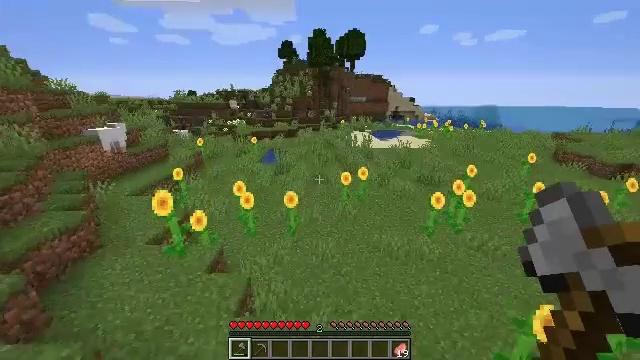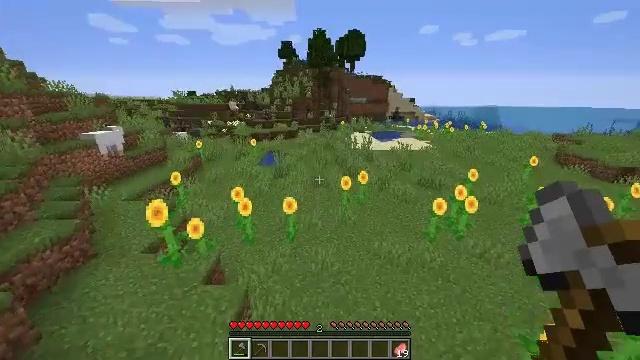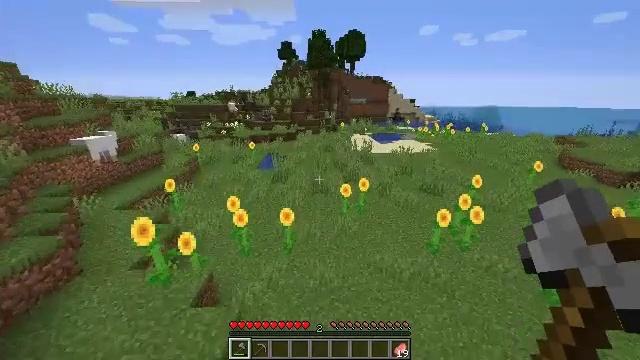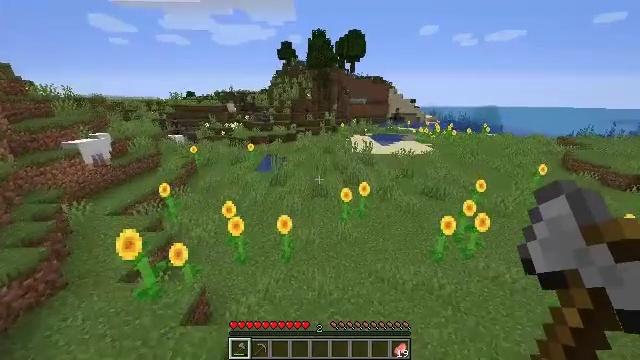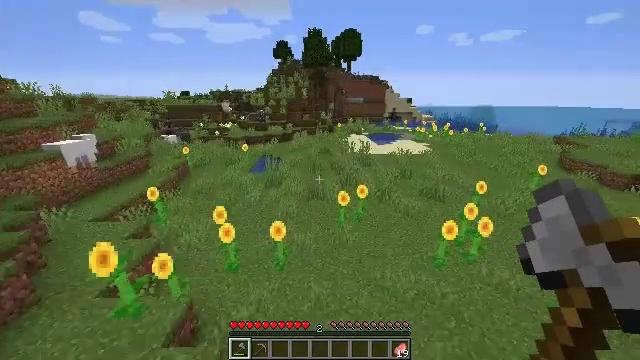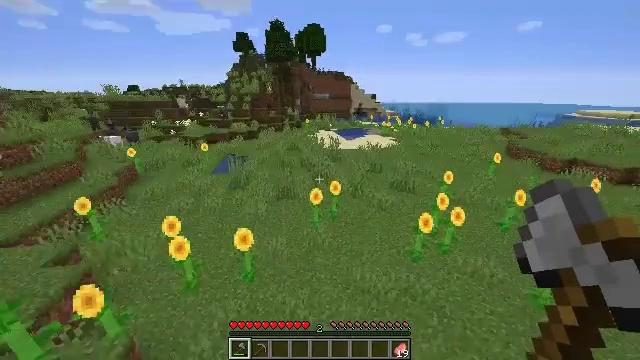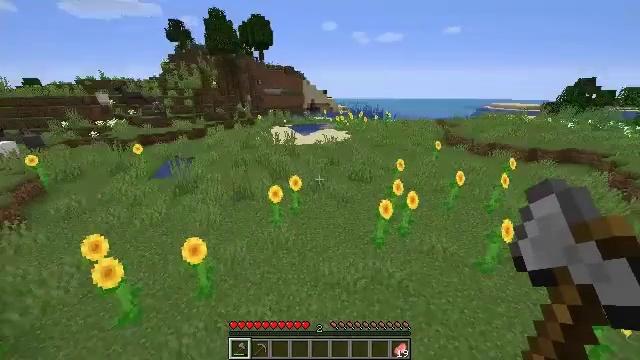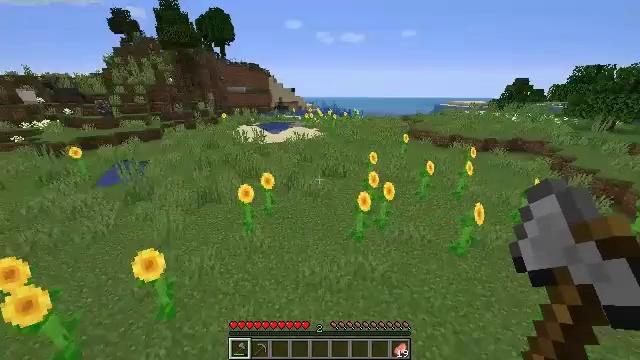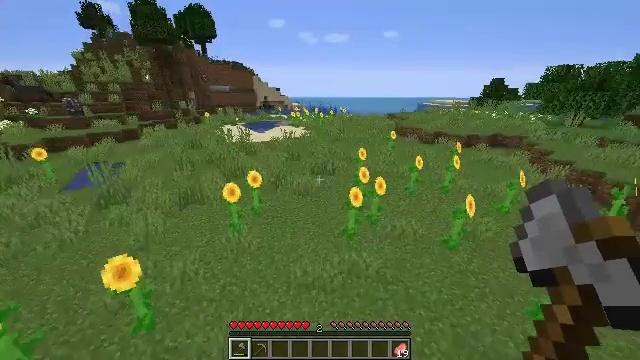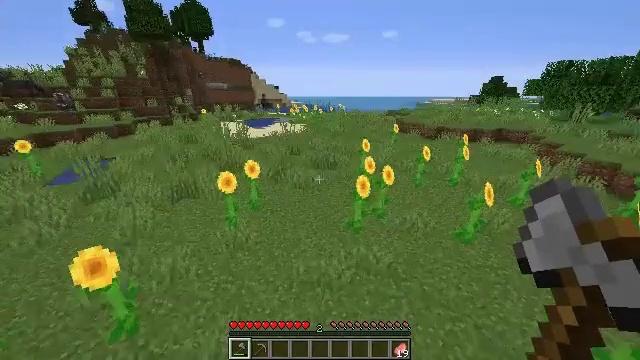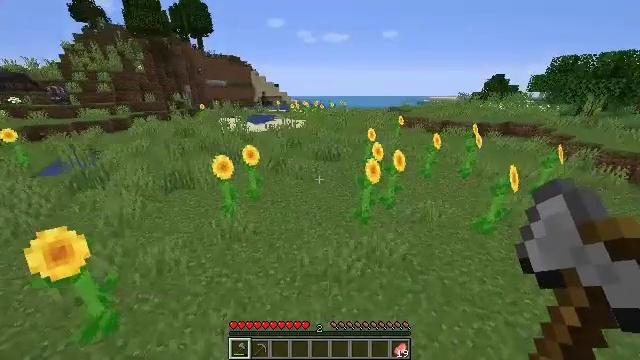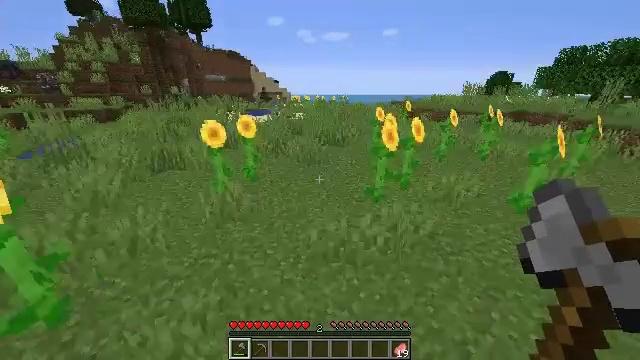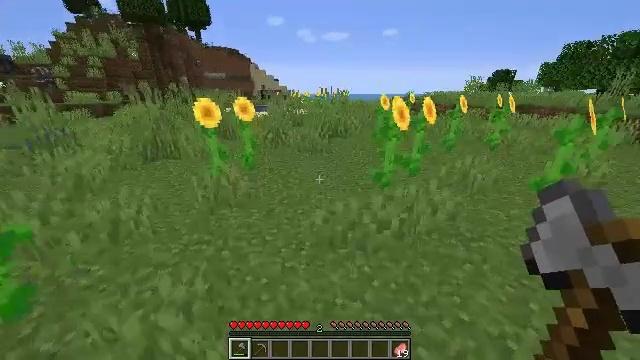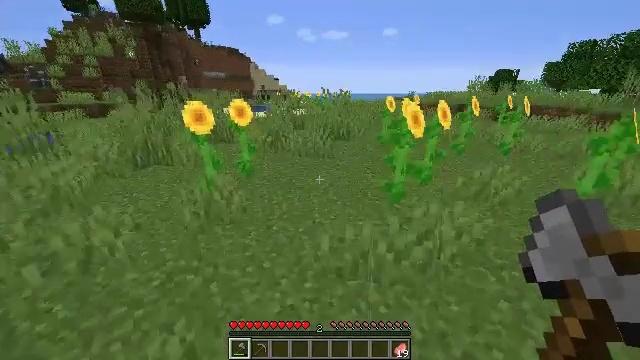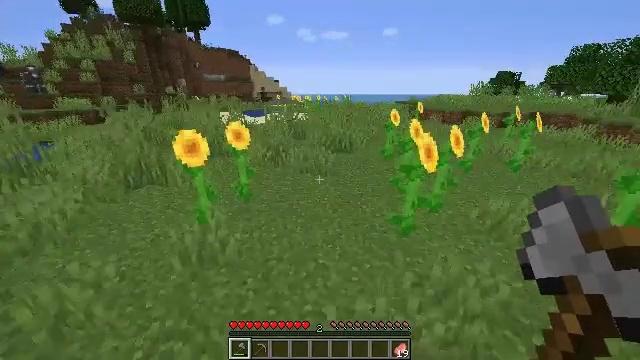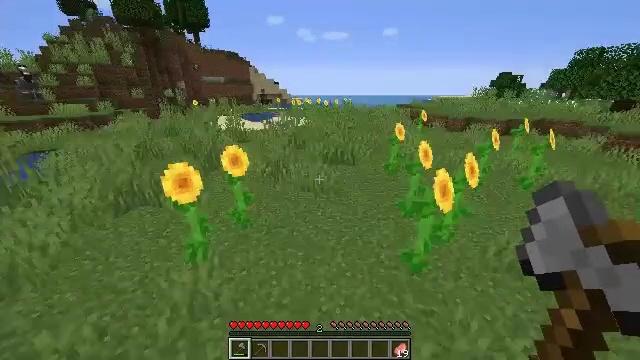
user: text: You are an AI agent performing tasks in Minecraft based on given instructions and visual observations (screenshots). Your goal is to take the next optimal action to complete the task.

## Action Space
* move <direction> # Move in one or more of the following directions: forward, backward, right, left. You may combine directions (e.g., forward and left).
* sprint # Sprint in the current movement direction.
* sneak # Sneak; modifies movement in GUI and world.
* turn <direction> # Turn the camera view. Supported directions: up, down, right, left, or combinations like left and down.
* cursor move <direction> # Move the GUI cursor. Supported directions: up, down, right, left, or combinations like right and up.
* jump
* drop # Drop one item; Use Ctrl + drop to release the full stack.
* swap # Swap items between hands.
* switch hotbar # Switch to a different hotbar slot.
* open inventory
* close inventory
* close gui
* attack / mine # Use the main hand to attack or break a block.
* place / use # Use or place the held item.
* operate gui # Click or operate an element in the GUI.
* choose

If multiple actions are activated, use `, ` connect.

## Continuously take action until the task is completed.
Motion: motion action
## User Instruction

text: Collect iron ore blocks.
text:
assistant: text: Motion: move forward, sprint, jump
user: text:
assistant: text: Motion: move forward, sprint, jump
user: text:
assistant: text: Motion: move forward, sprint
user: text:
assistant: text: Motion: move forward, sprint
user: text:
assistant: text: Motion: move forward, sprint, turn right
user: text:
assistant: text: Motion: move forward, sprint, turn right
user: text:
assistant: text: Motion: move forward, sprint, turn right
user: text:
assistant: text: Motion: move forward, sprint, turn right, jump
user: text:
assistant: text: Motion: move forward, sprint, jump
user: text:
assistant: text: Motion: move forward, sprint, jump
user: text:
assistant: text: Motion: move forward, sprint, jump
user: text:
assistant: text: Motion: move forward, sprint, jump
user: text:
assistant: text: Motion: move forward, sprint, jump
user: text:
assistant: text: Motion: move forward, sprint
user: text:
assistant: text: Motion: move forward, sprint
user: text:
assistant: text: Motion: move forward, sprint
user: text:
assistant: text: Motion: move forward, sprint, jump
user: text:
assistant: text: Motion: move forward, sprint, jump
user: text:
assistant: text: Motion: move forward, sprint, turn left, jump
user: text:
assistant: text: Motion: move forward, sprint, turn left, jump
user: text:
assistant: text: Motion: move forward, sprint, jump
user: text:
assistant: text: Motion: move forward, sprint, jump
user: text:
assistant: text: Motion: move forward, sprint, jump
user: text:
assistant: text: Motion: move forward, sprint, jump
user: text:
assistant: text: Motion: move forward, sprint, jump
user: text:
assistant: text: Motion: move forward, sprint, jump
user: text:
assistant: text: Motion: move forward, sprint, jump
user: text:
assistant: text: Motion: move forward, sprint
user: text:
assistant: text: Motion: move forward, sprint
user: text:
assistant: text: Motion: move forward, sprint